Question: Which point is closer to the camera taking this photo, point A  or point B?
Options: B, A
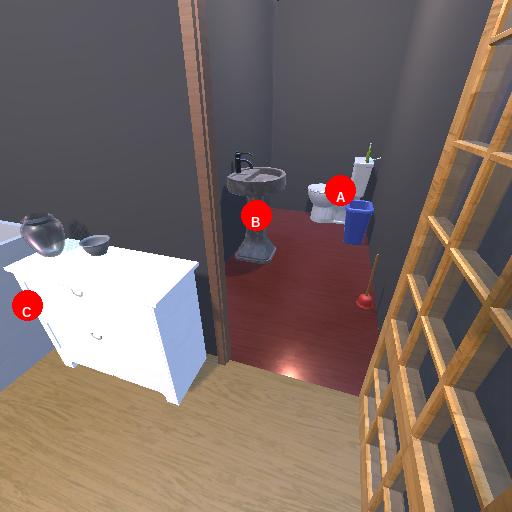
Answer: B